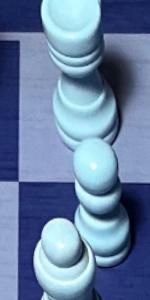
Label: Pawn_White